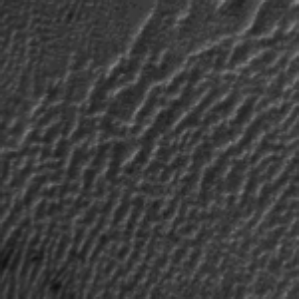
Label: frost